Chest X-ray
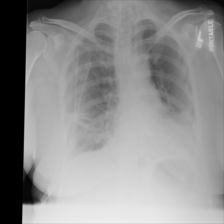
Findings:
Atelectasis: positive
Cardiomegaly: negative
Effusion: negative
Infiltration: negative
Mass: negative
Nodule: negative
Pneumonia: negative
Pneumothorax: positive
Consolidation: negative
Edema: negative
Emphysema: negative
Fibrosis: negative
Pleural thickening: negative
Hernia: negative